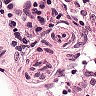
Metastatic tissue present: no